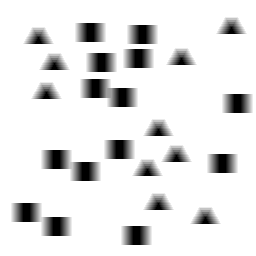
Squares: 14
Triangles: 10
Stars: 0
Total shapes: 24